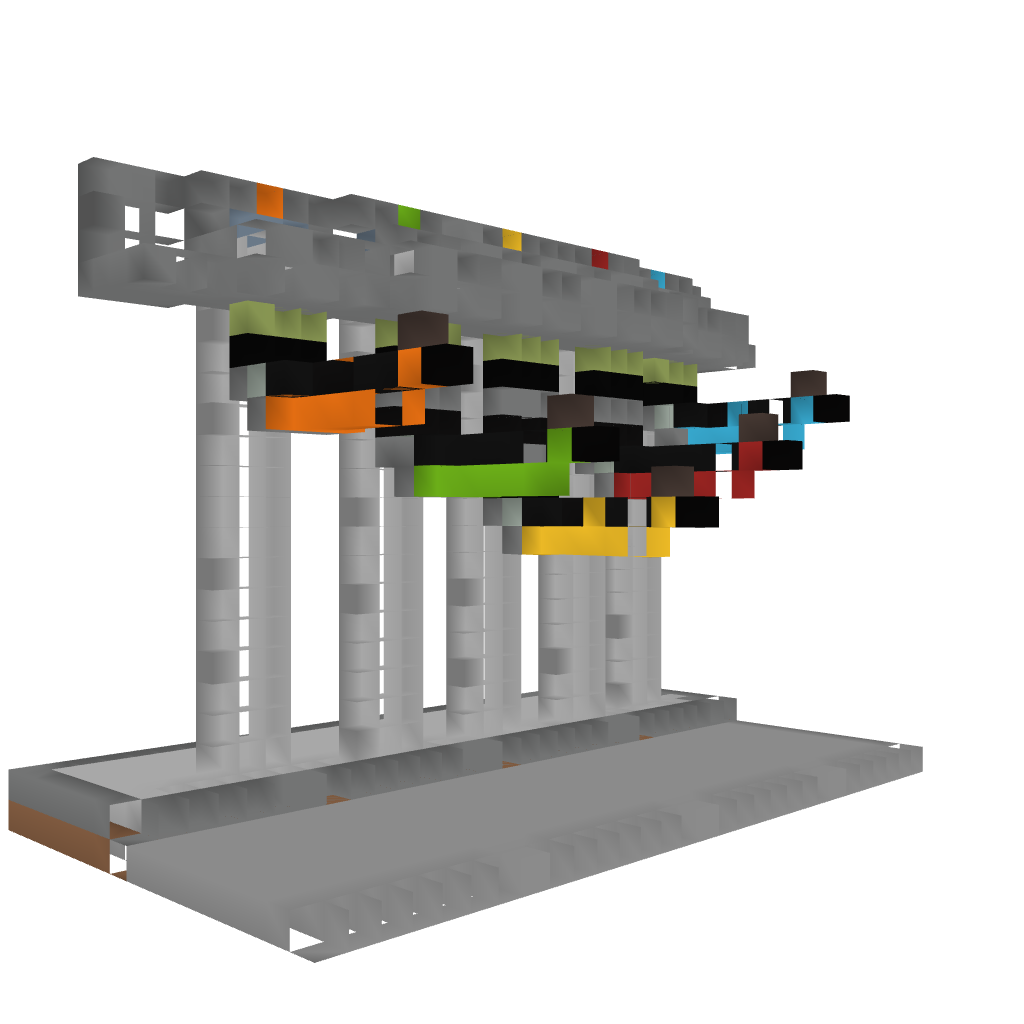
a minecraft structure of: Damn Mechanics